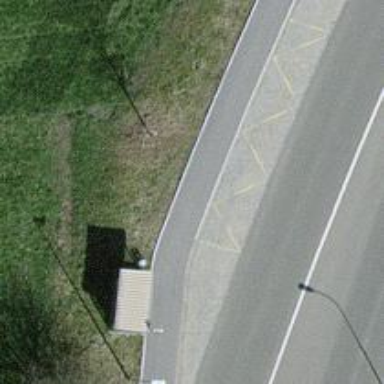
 serving as platform for public transportation."